Question: I'm trying to create a round directional arrow with CSS and HTML. Below are my attempts.
### Attempt 1
In this I have rotated the '<div>' and an arrow, but both are in different positions.
This is the CSS:
'''
#curves div {
width: 100px;
height: 100px;
border: 5px solid #999;
}
#curves.width div {
border-color: transparent transparent transparent #999;
}
#curve1 {
-moz-border-radius: 50px 0 0 50px;
border-radius: 50px 0 0 50px;
}
.arrow-right {
width: 0;
height: 0;
border-top: 10px solid transparent;
border-bottom: 10px solid transparent;
border-left: 27px solid #ccc;
float: right;
margin-top: -7px;
margin-right: -26px;
}
'''
'''
<div id="curves" class="width">
<div id="curve1"></div><span class="arrow-right"></span>
</div>
'''
### Attempt 2
In this the arrow I have created is straight.
'''
.container {
width: 60%;
height: 9px;
background: #ccc;
margin: 100px auto;
-moz-border-radius: 50px 0 0 50px;
border-radius: 50px 0 0 50px;
}
.arrow-right {
width: 0;
height: 0;
border-top: 10px solid transparent;
border-bottom: 10px solid transparent;
border-left: 27px solid #ccc;
float: right;
margin-top: -7px;
margin-right: -26px;
}
'''
'''
<div class="container">
</span><span class="arrow-right"></span>
</div>
'''
I want it something like this

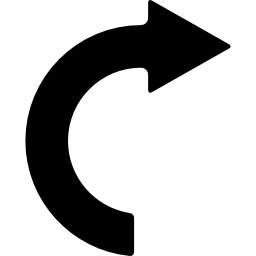
Answer: You could use a pseudo element to generate the triangle (using the famous border hack).
After that, you would be able to use a thick border on the actual element (with a 'border-radius' of '50%' to make it a circle). This allows you to rotate the arrow to your liking.
'''
div {
border: 20px solid transparent;
border-top-color: black;
border-left-color: black;
height: 100px;
width: 100px;
border-radius: 50%;
position: relative;
-webkit-transform: rotate(-45deg);
-ms-transform: rotate(-45deg);
transform: rotate(-45deg);
margin:30px auto;
}
div:before {
content: "";
position: absolute;
top: -20px;
left: 80%;
height: 0;
width: 0;
border-left: 30px solid black;
border-top: 30px solid transparent;
border-bottom: 30px solid transparent;
-webkit-transform: rotate(45deg);
-ms-transform: rotate(45deg);
transform: rotate(45deg);
}
/*BELOW IS FOR DEMO ONLY*/
div:hover {
-webkit-transform: rotate(315deg);
-ms-transform: rotate(315deg);
transform: rotate(315deg);
transition: all 0.8s;
}
html {
text-align:center;
color:white;
font-size:30px;
height: 100%;
background: rgb(79, 79, 79);
/* Old browsers */
background: -moz-radial-gradient(center, ellipse cover, rgba(79, 79, 79, 1) 0%, rgba(34, 34, 34, 1) 100%);
/* FF3.6+ */
background: -webkit-gradient(radial, center center, 0px, center center, 100%, color-stop(0%, rgba(79, 79, 79, 1)), color-stop(100%, rgba(34, 34, 34, 1)));
/* Chrome,Safari4+ */
background: -webkit-radial-gradient(center, ellipse cover, rgba(79, 79, 79, 1) 0%, rgba(34, 34, 34, 1) 100%);
/* Chrome10+,Safari5.1+ */
background: -o-radial-gradient(center, ellipse cover, rgba(79, 79, 79, 1) 0%, rgba(34, 34, 34, 1) 100%);
/* Opera 12+ */
background: -ms-radial-gradient(center, ellipse cover, rgba(79, 79, 79, 1) 0%, rgba(34, 34, 34, 1) 100%);
/* IE10+ */
background: radial-gradient(ellipse at center, rgba(79, 79, 79, 1) 0%, rgba(34, 34, 34, 1) 100%);
/* W3C */
filter: progid: DXImageTransform.Microsoft.gradient(startColorstr='#4f4f4f', endColorstr='#222222', GradientType=1);
/* IE6-9 fallback on horizontal gradient */
}
'''
'''
HOVER ME
<div></div>
'''
---
If you then wanted to lengthen the arrow, you could make the bottom border visible. For example;
'''
div {
border: 20px solid transparent;
border-top-color: black;
border-left-color: black;
border-bottom-color: black;
height: 100px;
width: 100px;
border-radius: 50%;
position: relative;
transform: rotate(-45deg);
margin:30px auto;
}
div:before {
content: "";
position: absolute;
top: -20px;
left: 80%;
height: 0;
width: 0;
border-left: 30px solid black;
border-top: 30px solid transparent;
border-bottom: 30px solid transparent;
transform: rotate(45deg);
}
/*BELOW IS FOR DEMO ONLY*/
div:hover {
transform: rotate(315deg);
transition: all 0.8s;
}
html {
text-align:center;
color:white;
font-size:30px;
height: 100%;
background: rgb(79, 79, 79);
/* Old browsers */
background: -moz-radial-gradient(center, ellipse cover, rgba(79, 79, 79, 1) 0%, rgba(34, 34, 34, 1) 100%);
/* FF3.6+ */
background: -webkit-gradient(radial, center center, 0px, center center, 100%, color-stop(0%, rgba(79, 79, 79, 1)), color-stop(100%, rgba(34, 34, 34, 1)));
/* Chrome,Safari4+ */
background: -webkit-radial-gradient(center, ellipse cover, rgba(79, 79, 79, 1) 0%, rgba(34, 34, 34, 1) 100%);
/* Chrome10+,Safari5.1+ */
background: -o-radial-gradient(center, ellipse cover, rgba(79, 79, 79, 1) 0%, rgba(34, 34, 34, 1) 100%);
/* Opera 12+ */
background: -ms-radial-gradient(center, ellipse cover, rgba(79, 79, 79, 1) 0%, rgba(34, 34, 34, 1) 100%);
/* IE10+ */
background: radial-gradient(ellipse at center, rgba(79, 79, 79, 1) 0%, rgba(34, 34, 34, 1) 100%);
/* W3C */
filter: progid: DXImageTransform.Microsoft.gradient(startColorstr='#4f4f4f', endColorstr='#222222', GradientType=1);
/* IE6-9 fallback on horizontal gradient */
}
'''
'''
HOVER ME
<div></div>
'''